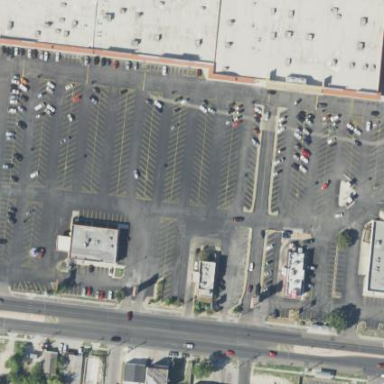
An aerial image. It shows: Retail area.